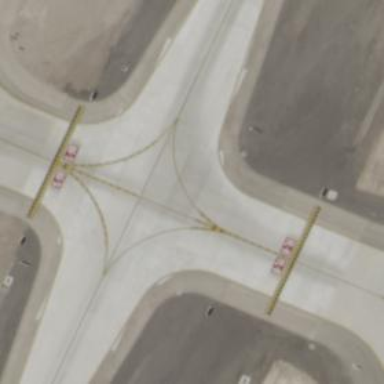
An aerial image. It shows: Image of taxiway at airport.